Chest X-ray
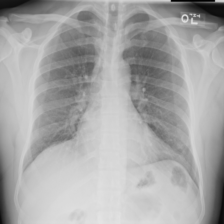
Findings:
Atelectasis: negative
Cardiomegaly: negative
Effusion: negative
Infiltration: negative
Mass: negative
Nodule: negative
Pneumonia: negative
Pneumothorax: negative
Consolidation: negative
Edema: negative
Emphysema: negative
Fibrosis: negative
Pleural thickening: negative
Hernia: negative